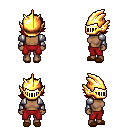
a pixel art fantasy rpg character, female body template, human, dark skin, steel arm armor, red pants, brunette swoop hairstyle, gold helm, brown slippers, four views (front, back, left, right), 2x2 character sprite sheet, small pixel art, hard edges, no anti-aliasing